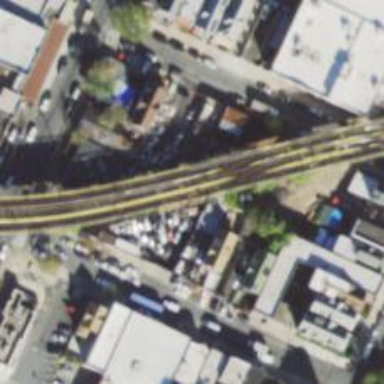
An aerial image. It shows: Bridge with electrified rail.